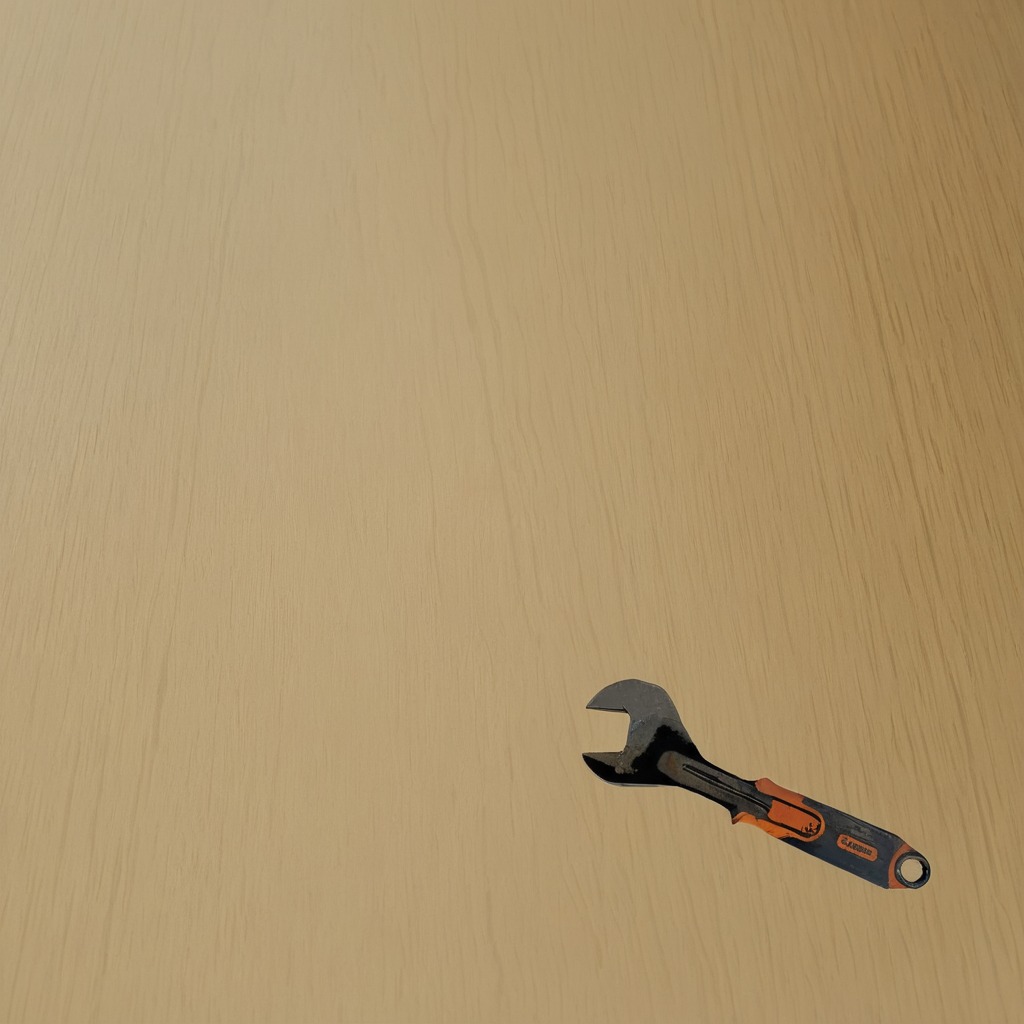
A wrench lies on the plywood surface in the paint workshop lit by afternoon window light.